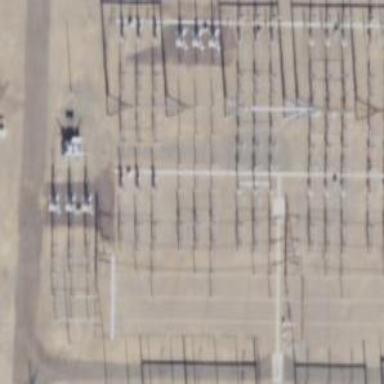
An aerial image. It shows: Switch used for power control.